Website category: university
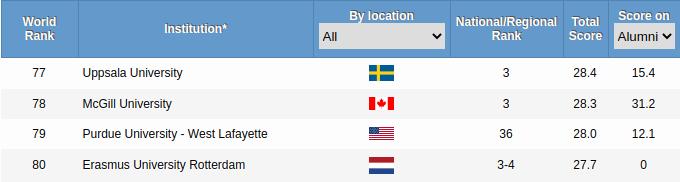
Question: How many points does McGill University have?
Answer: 28.3

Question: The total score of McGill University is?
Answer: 28.3

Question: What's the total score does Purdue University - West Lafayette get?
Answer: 28.0

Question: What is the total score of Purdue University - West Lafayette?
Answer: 28.0

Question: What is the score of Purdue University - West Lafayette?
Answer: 28.0

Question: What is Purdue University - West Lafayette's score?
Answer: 28.0

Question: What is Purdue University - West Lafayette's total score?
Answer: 28.0

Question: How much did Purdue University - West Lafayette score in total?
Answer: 28.0

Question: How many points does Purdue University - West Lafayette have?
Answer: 28.0

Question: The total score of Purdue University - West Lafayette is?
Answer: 28.0

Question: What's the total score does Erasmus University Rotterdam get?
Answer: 27.7

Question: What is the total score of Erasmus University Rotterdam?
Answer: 27.7

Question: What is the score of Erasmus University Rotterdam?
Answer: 27.7

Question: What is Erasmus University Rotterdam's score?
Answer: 27.7

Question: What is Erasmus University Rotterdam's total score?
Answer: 27.7

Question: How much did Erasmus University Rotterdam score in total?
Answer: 27.7

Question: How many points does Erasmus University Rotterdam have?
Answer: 27.7

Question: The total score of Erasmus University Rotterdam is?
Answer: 27.7

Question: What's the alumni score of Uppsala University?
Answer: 15.4

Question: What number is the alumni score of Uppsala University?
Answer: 15.4

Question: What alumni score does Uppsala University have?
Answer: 15.4

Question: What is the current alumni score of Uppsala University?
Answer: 15.4

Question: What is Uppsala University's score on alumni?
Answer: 15.4

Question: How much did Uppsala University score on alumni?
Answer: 15.4

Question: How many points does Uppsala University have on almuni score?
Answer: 15.4

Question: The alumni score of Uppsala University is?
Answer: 15.4

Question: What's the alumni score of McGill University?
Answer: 31.2

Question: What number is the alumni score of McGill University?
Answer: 31.2

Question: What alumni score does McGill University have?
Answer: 31.2

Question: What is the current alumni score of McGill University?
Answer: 31.2

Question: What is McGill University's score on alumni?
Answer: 31.2

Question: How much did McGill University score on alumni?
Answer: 31.2

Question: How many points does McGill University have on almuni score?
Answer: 31.2

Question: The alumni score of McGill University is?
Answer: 31.2

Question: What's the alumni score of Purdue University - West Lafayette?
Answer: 12.1

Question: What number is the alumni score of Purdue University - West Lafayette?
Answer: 12.1

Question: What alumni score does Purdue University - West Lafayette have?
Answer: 12.1

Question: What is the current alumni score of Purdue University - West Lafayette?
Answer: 12.1

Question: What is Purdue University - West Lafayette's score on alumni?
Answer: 12.1

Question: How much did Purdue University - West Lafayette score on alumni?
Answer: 12.1

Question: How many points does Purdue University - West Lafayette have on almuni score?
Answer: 12.1

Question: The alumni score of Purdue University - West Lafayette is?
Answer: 12.1

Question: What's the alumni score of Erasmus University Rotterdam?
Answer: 0

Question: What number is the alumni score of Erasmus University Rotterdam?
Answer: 0

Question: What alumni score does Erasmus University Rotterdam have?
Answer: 0

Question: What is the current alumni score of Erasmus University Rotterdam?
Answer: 0

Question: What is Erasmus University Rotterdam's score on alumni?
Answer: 0

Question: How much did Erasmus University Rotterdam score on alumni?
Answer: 0

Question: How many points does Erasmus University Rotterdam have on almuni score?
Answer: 0

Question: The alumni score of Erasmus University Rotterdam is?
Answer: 0

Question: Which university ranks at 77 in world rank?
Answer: Uppsala University

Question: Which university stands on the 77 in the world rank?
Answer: Uppsala University

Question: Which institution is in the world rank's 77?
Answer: Uppsala University

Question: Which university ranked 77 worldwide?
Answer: Uppsala University

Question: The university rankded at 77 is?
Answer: Uppsala University

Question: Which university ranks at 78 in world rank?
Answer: McGill University

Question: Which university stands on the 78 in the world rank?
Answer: McGill University

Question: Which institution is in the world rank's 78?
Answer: McGill University

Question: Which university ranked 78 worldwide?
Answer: McGill University

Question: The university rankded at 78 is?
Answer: McGill University

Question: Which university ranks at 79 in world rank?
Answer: Purdue University - West Lafayette

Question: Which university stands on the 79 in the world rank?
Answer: Purdue University - West Lafayette

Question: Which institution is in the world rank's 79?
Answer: Purdue University - West Lafayette

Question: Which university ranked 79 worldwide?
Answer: Purdue University - West Lafayette